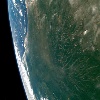
Label: land